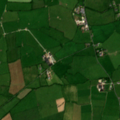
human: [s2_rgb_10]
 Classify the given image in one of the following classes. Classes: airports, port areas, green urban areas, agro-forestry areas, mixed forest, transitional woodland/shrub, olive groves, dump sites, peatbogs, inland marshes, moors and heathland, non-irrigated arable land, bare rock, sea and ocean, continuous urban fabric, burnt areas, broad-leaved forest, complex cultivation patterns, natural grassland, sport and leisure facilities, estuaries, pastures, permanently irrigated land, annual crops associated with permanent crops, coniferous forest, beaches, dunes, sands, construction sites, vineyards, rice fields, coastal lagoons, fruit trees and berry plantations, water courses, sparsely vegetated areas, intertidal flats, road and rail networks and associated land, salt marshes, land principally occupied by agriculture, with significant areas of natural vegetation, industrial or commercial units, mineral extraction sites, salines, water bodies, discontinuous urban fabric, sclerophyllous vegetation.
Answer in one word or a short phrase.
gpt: pastures